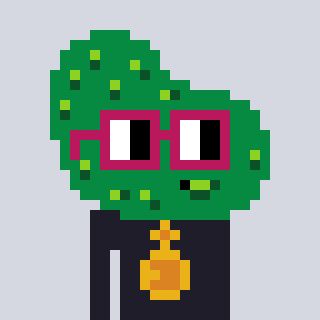
a pixel art character with square dark red glasses, a pickle-shaped head and a grayscale-colored body on a cool background